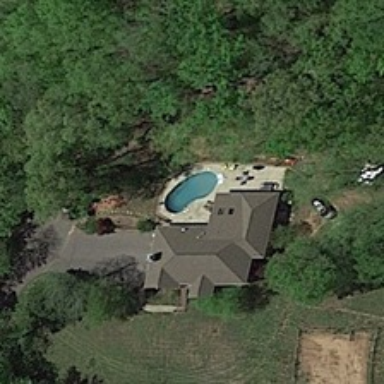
Two roads pass through the green, trees are on both sides of them .